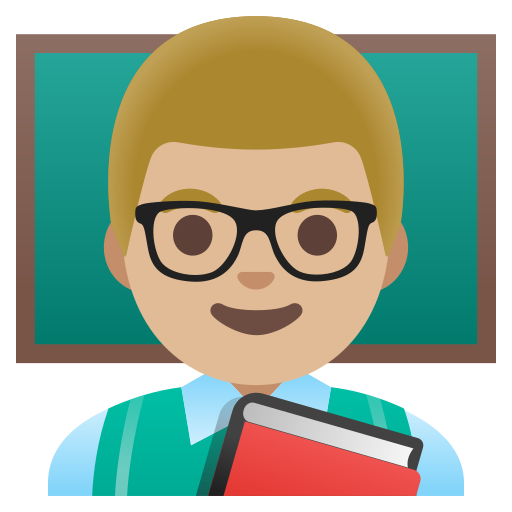
Emoji: 👨🏼‍🏫